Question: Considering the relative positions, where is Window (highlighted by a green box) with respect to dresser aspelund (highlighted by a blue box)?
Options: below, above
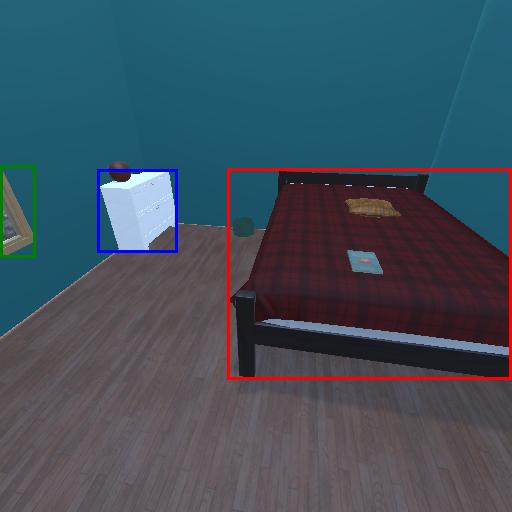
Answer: below